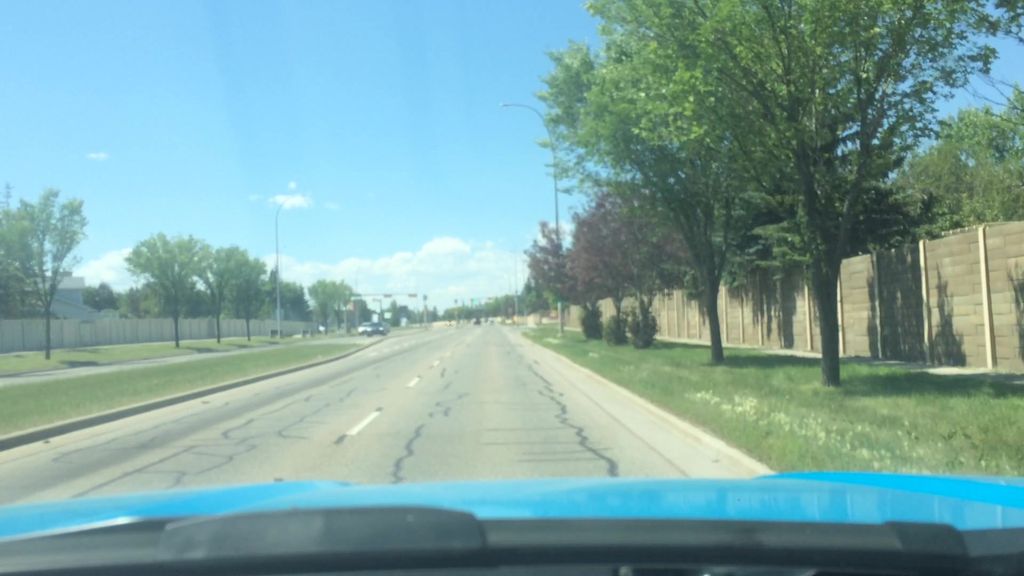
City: calgary